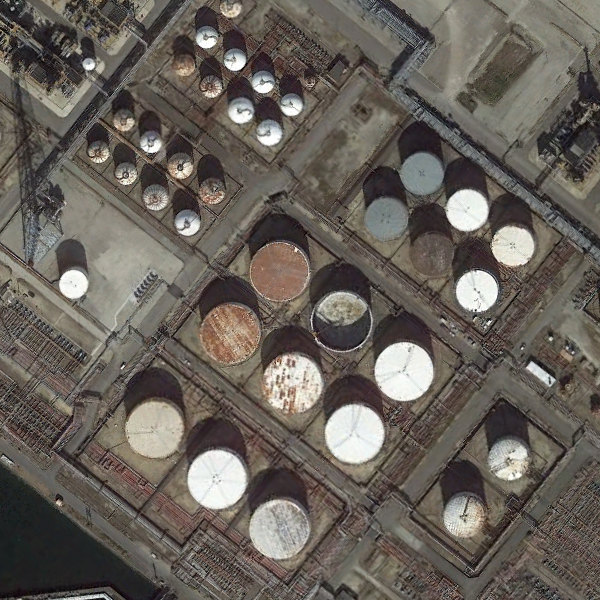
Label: StorageTanks